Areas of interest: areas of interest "Nantong Public Transportation General Corporation Qinzao Parking Lot"
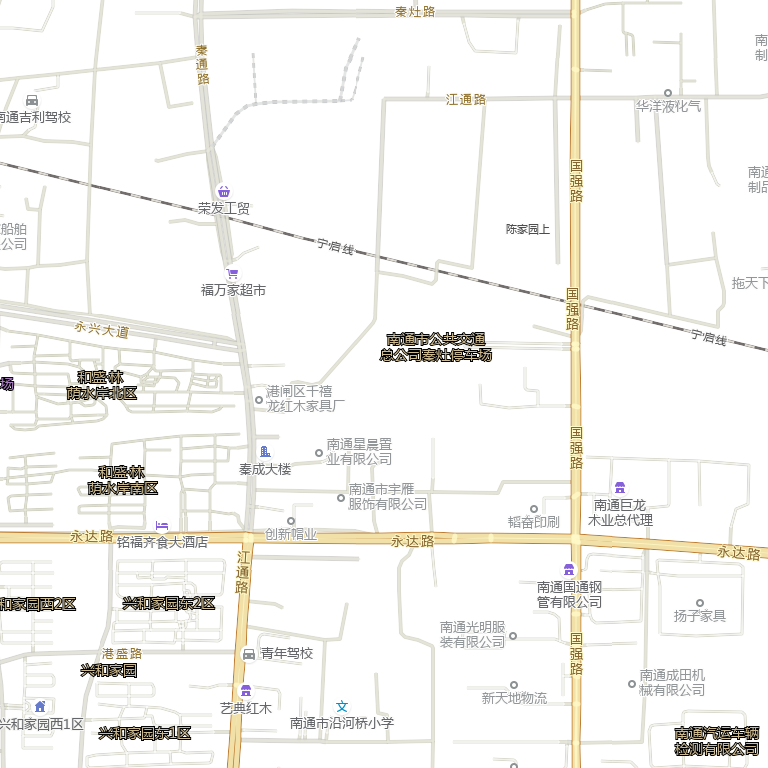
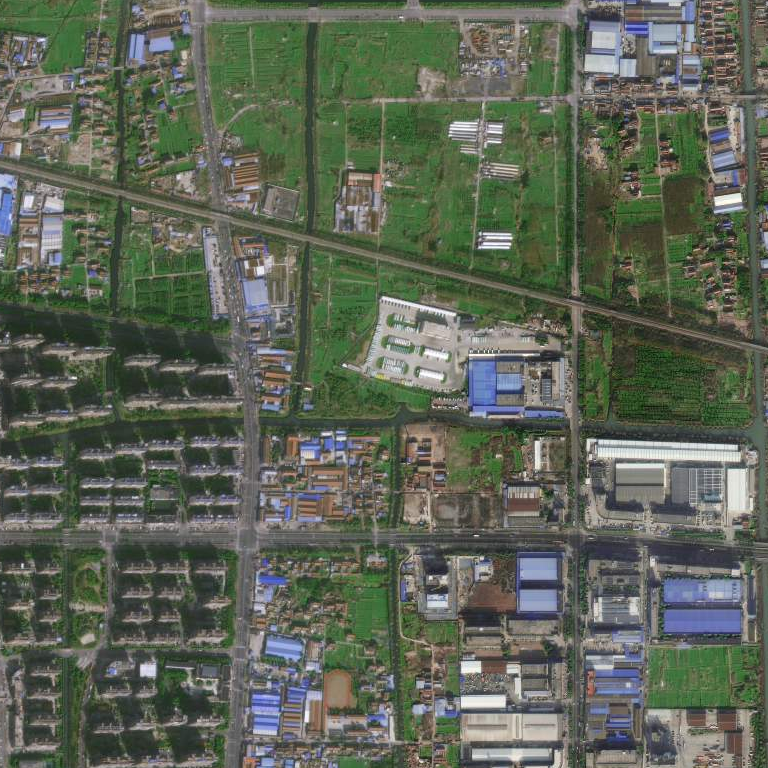